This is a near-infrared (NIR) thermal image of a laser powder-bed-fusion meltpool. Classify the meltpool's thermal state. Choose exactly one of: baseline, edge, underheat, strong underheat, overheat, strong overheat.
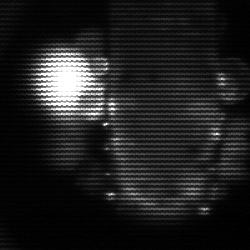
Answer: strong underheat